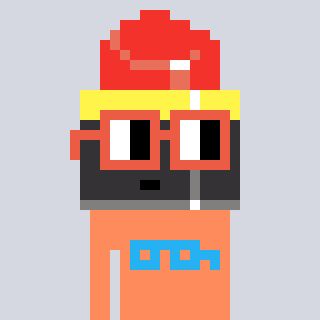
a pixel art character with square orange glasses, a lipstick-shaped head and a peachy-colored body on a cool background